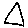
Label: triangle